Interaction volume radius: 10 \u00c5
Interaction volume height: 20 \u00c5
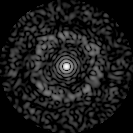
Disorder parameter: 0.8439